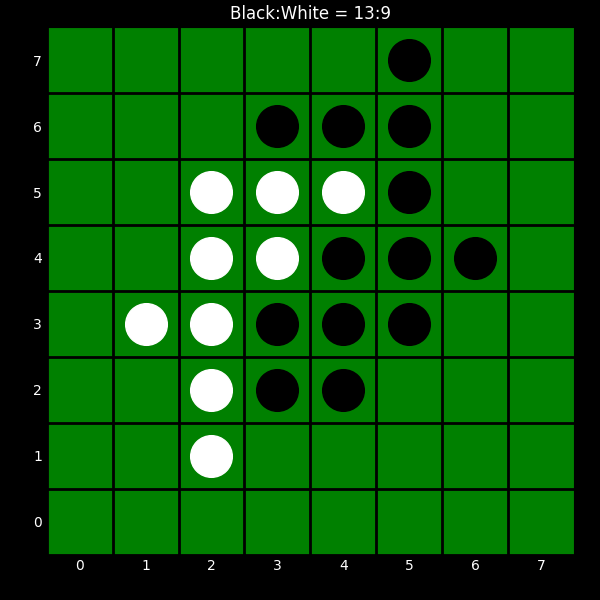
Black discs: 13
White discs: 9